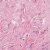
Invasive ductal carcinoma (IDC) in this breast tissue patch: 0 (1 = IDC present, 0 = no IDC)